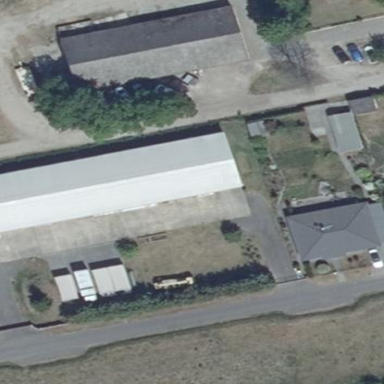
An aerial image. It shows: Warehouse.